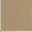
Piece: xx